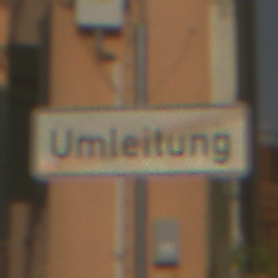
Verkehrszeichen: EndeDerUmleitungsankuendigung
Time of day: MorningAfternoon
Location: Outdoor (Urban)
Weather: Clear
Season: NotSpecified
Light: Natural